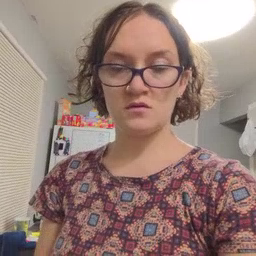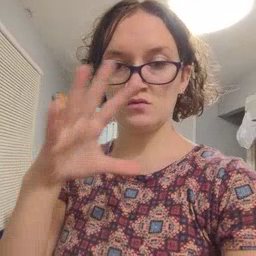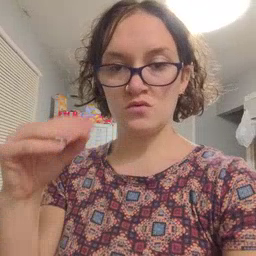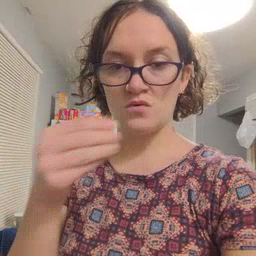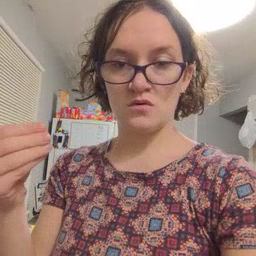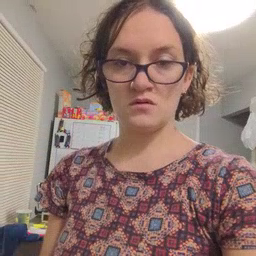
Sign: story